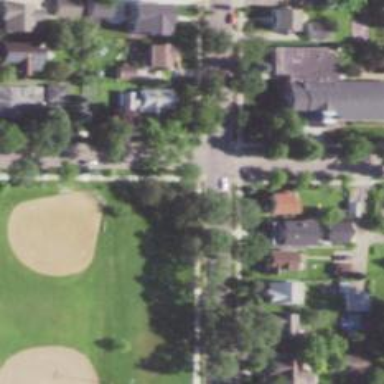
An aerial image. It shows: Neighborhood.